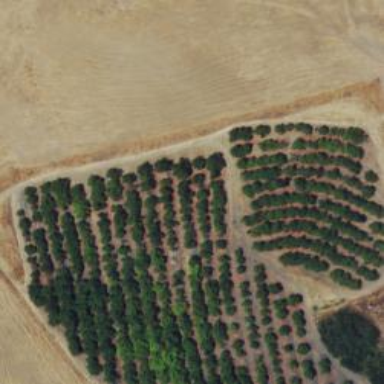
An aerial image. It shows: Orchard.